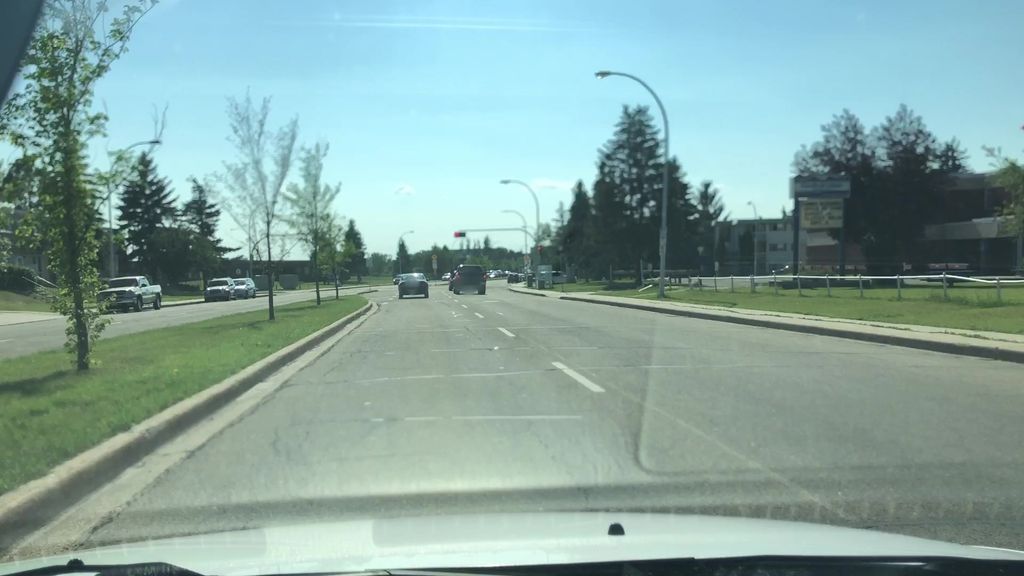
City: edmonton